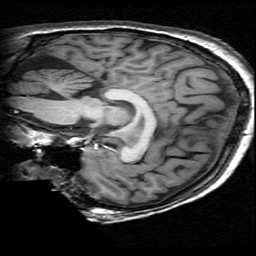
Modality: T1w
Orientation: sagittal
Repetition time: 0.008948 s
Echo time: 0.001784 s